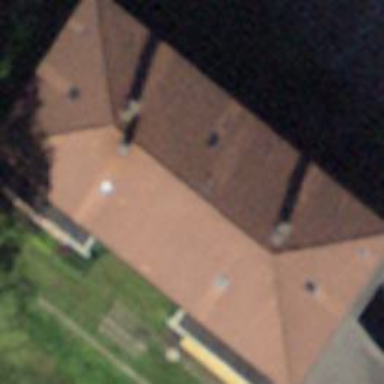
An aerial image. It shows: Hipped roof apartment building.